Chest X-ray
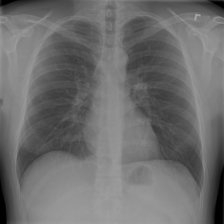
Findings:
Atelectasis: negative
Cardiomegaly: negative
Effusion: negative
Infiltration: negative
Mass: negative
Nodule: negative
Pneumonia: negative
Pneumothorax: negative
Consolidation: negative
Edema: negative
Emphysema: negative
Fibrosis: negative
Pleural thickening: negative
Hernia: negative